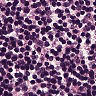
Metastatic tissue present: no